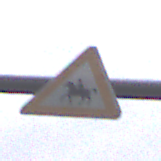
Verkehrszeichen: ReiterRechts
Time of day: Midday
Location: Outdoor (Urban)
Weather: Overcast
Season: NotSpecified
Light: Natural